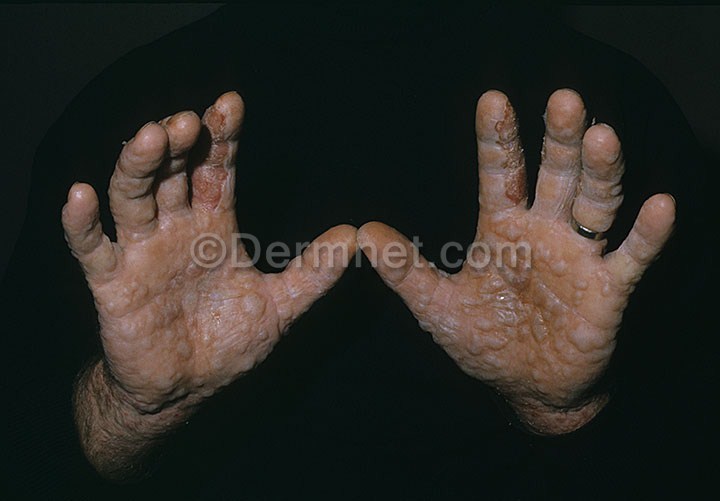
Disease: Eczema Photos